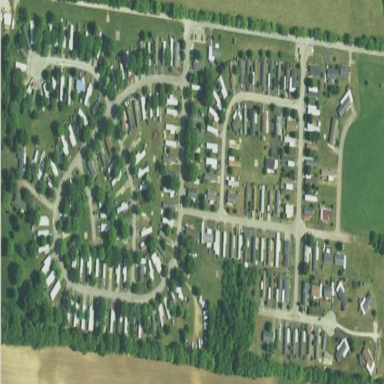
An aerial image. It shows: Trailer park.